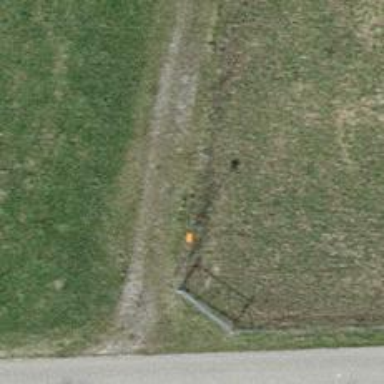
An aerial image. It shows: Pipeline marker.